Question: I want to export the sources I have listed here and import them to a new installation of VS 2017.

Is this possible?
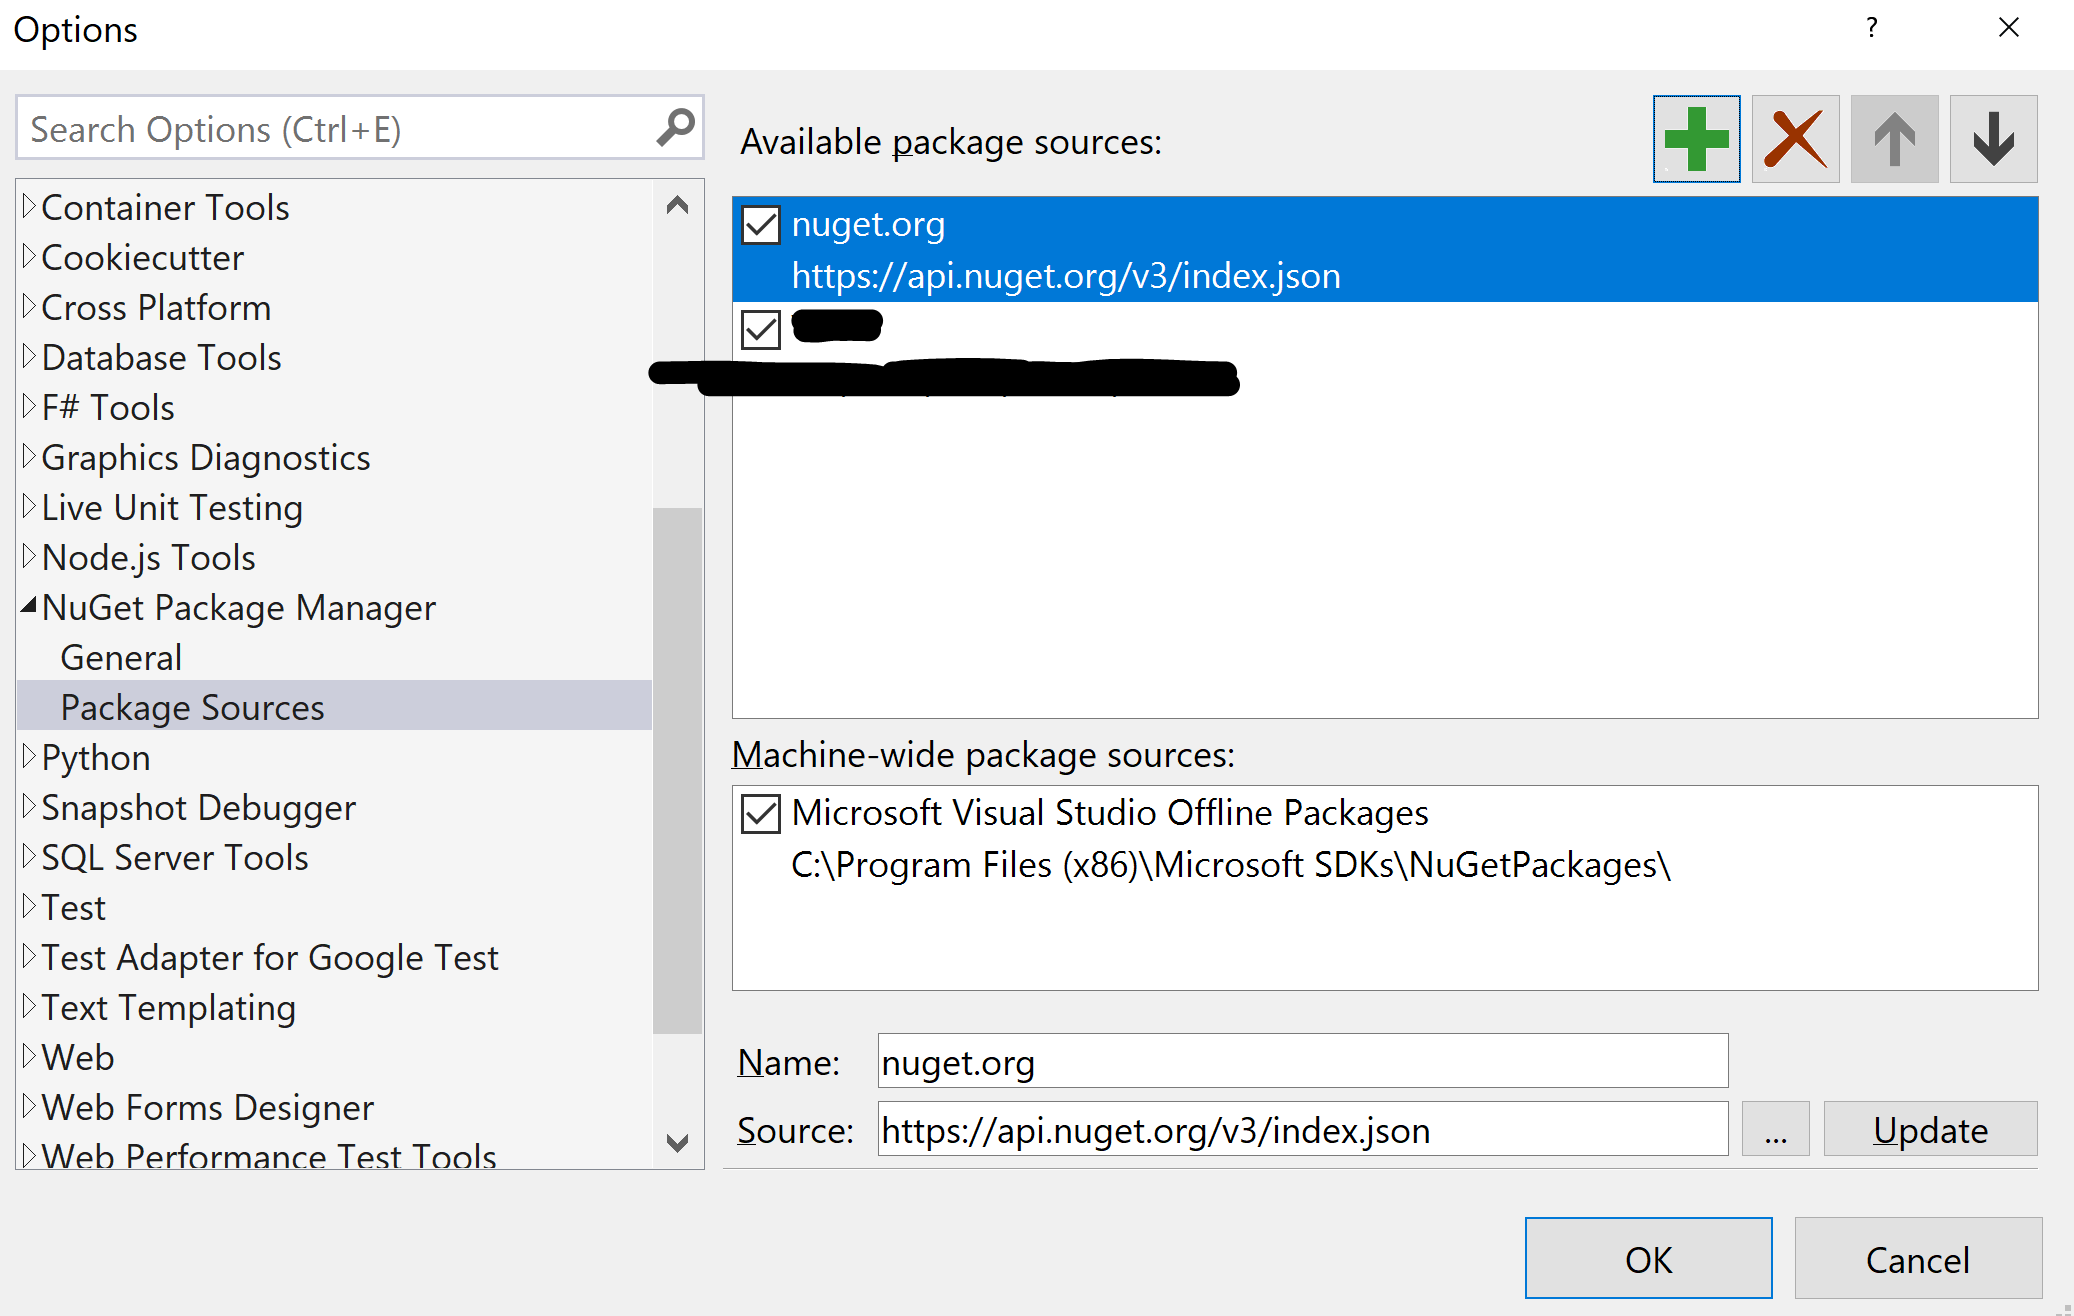
Answer: The data are stored in a file call <URL> under '%AppData%\NuGet\'. Backup this file and restore it to the same location on the new system.